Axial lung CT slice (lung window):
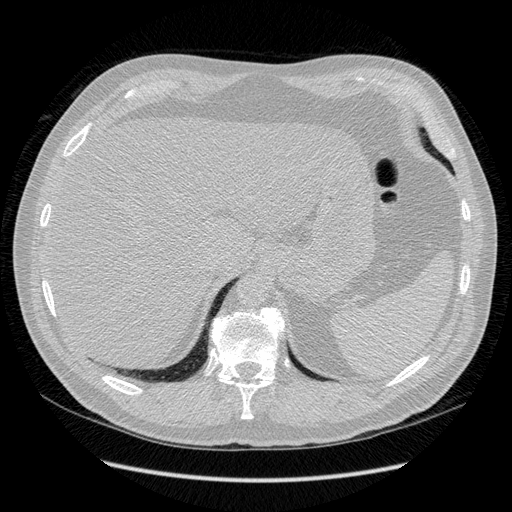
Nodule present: no